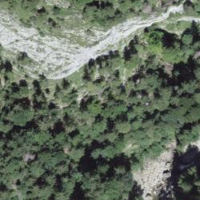
EUNIS habitat code: 44
Species observed at this site:
Petasites albus